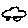
Label: car